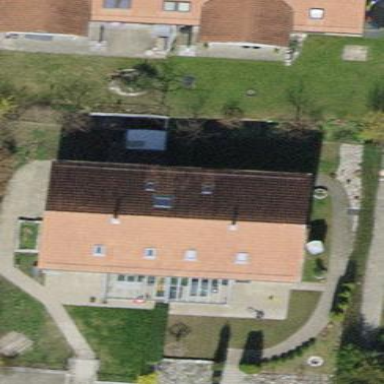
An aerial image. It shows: Semi-detached house with gabled roof.